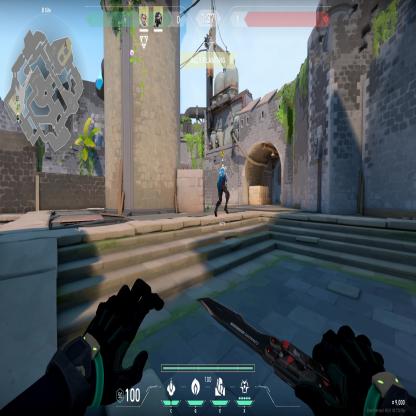
Label: teammate